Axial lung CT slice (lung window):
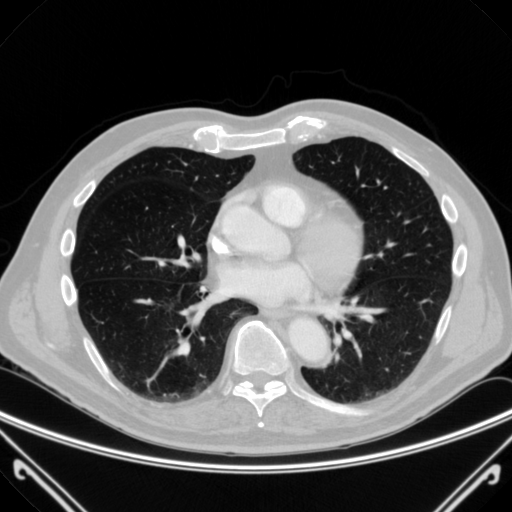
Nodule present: no